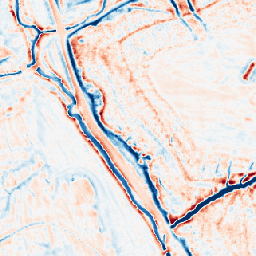
Category: edge_preserving
Decomposition family: bilateral
Decomposition parameters: d: 15
sigma_color: 75
sigma_space: 25
Upsampling method: area
Upsampling parameters: scale: 8
Upsampling scale: 8